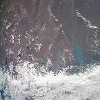
Label: land